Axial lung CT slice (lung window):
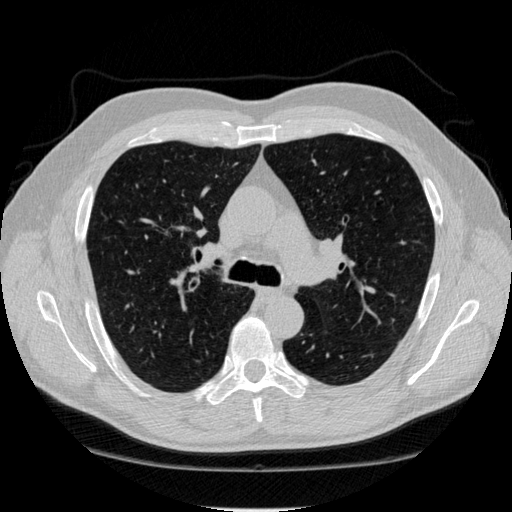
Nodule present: no